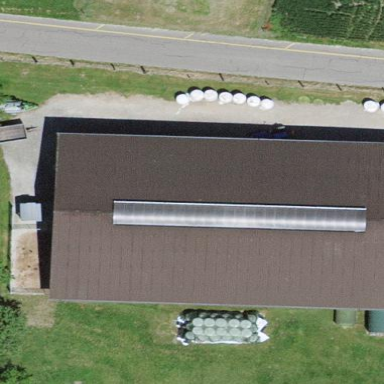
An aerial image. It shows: Farm auxiliary building.